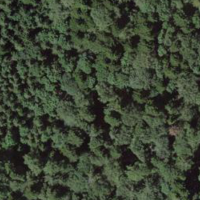
EUNIS habitat code: 44
Species observed at this site:
Lathyrus vernus